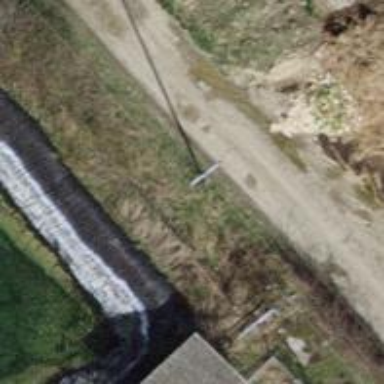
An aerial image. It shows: Power pole.